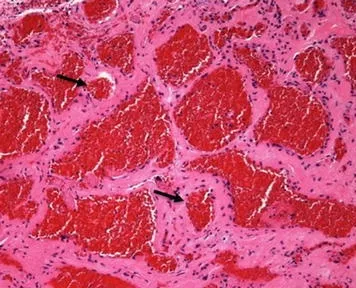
Case 1: a Pathogenic examination reveals that capillary vessels (arrow) consisting of a monolayer of endothelial cells increasing in the epidermis. This appearance is characteristic of vascular tumors (haematoxylin and eosin, original magnification x200).
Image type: pathology (h&e)